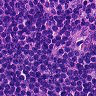
Metastatic tissue present: no